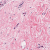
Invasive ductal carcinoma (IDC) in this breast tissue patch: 0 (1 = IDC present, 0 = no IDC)